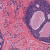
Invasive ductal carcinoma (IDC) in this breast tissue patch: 0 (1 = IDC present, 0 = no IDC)